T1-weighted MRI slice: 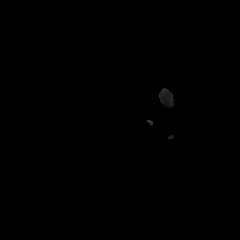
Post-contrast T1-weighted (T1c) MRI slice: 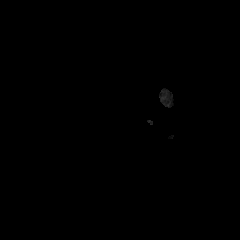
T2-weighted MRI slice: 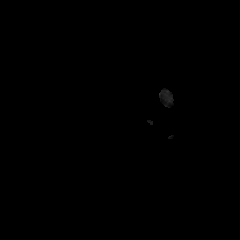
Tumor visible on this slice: no